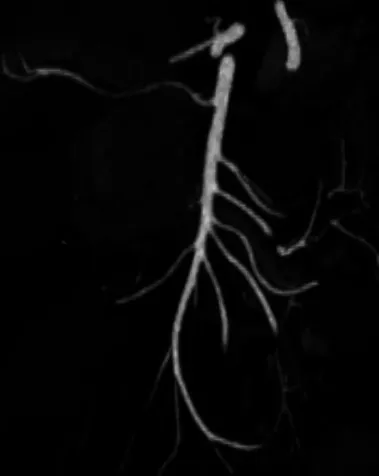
Post-treatment arterial phase CTA:maximum intensity projection reconstruction showing superior mesenteric artery without any filling defects of thrombotic nature.
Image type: radiology (ct)